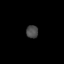
Tissue: lung
Cell type: Epithelial cells
Senescence score: 0.2108
Nuclear area (px): 149
Mean DAPI intensity: 74.416